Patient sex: M
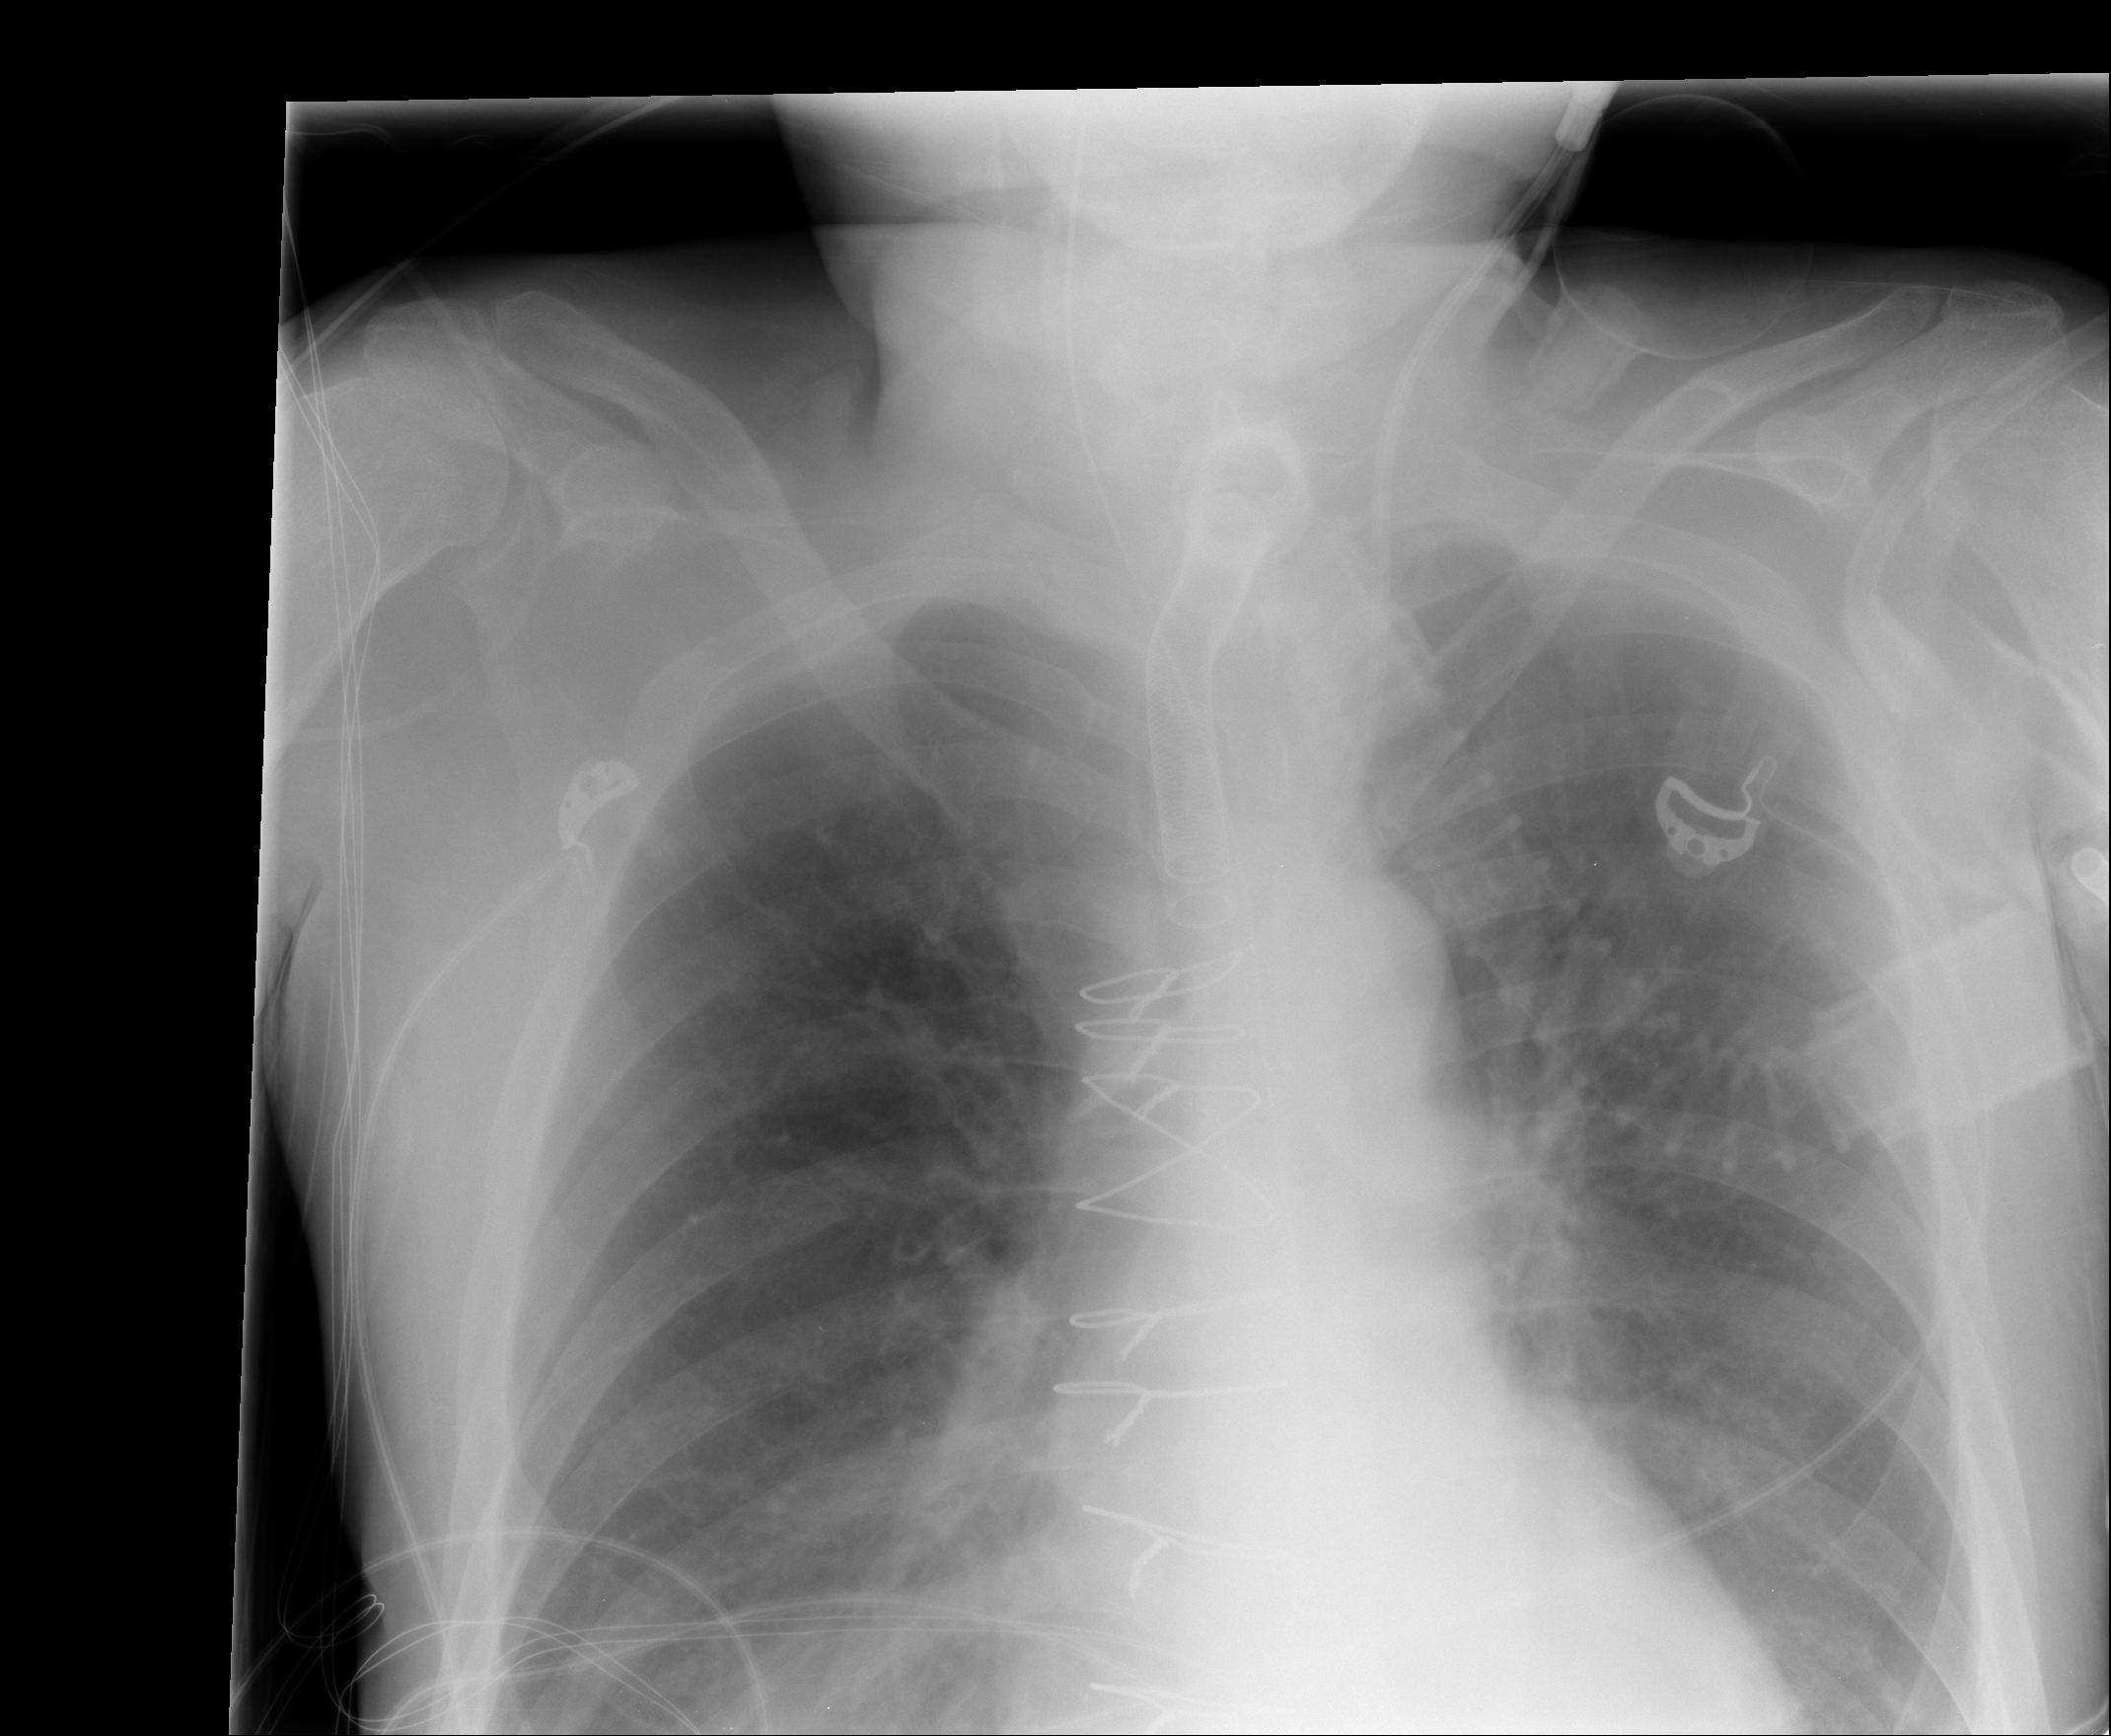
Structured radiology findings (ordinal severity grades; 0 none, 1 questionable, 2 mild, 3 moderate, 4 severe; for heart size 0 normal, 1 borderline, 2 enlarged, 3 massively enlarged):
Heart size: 0
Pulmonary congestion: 0
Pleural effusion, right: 0
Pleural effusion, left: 0
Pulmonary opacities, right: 0
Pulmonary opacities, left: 0
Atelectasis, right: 2
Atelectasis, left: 0